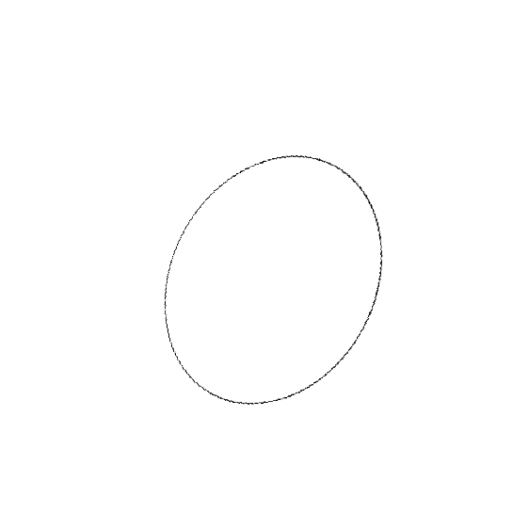
Crossing number: 0